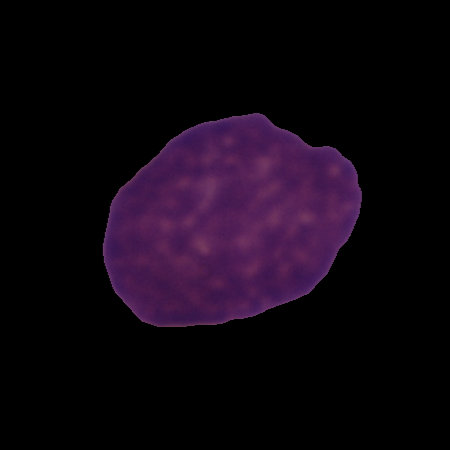
Label: cancer